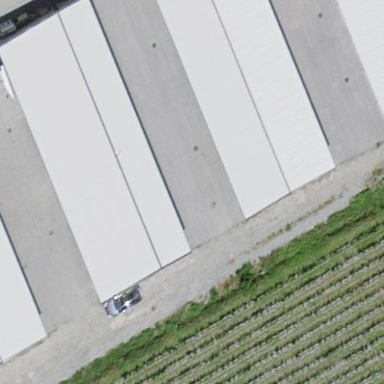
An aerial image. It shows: Industrial building.